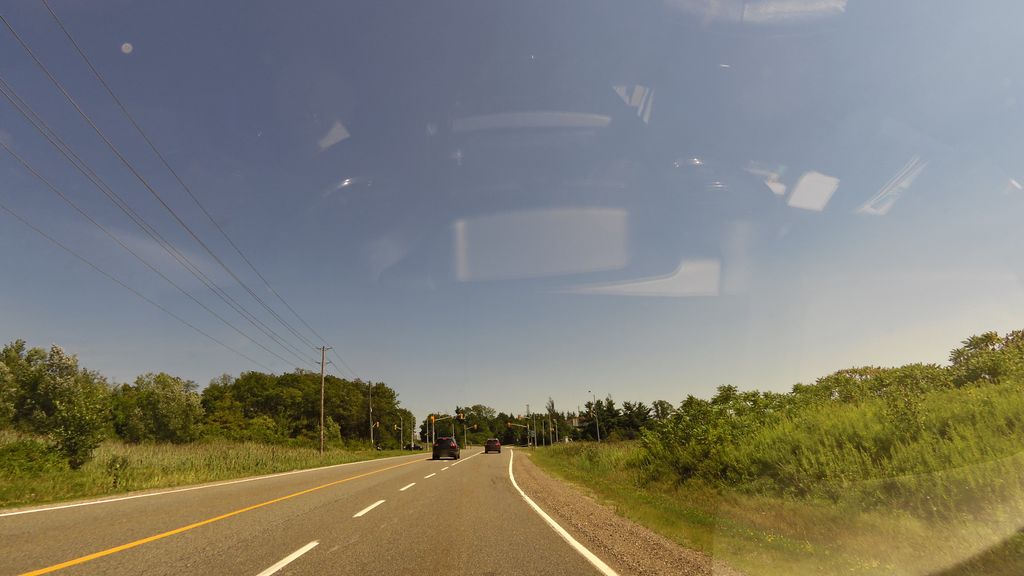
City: hamilton